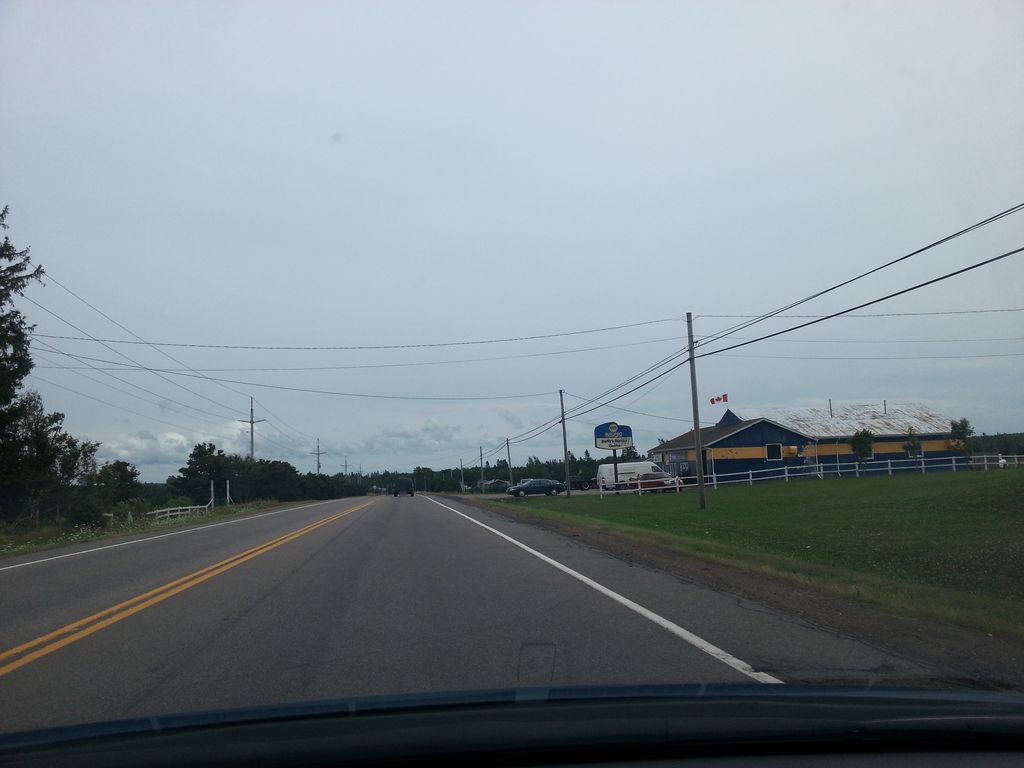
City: charlottetown